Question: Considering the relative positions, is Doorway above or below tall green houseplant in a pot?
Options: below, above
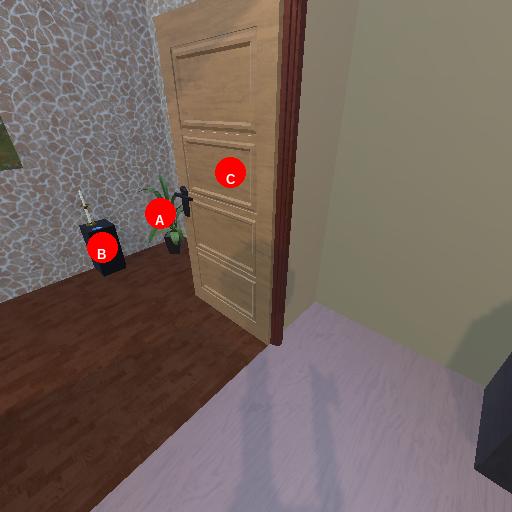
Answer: below